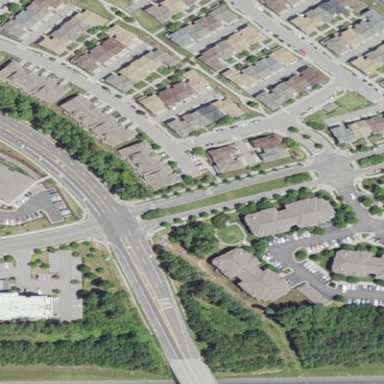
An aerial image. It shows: Residential area within neighborhood.